Question: I'm using the jQuery UI autocomplete functionality and, while I've found a way to implement the autoFill function, I was looking for functionality like in the Google Chrome address bar. Where the best matching item is auto-filled, but it doesn't interrupt your typing.

Any help is appreciated.
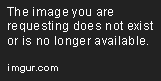
Answer: I suggest you look at the older jQuery autocomplete plugin, which offers this option built in. The syntax is similar, but instead of having the source as a option you instead initialized it as the first parameter, with this syntax:
'''
$('input.autocomplete').autocomplete(data, {autoFill: true});
'''
The 'data' must be either an array of results, or an url that points to a server-side script that generates it. For more info see its documentation: <URL>
---
Do note however that the author of this plugin consider it obsolete, and the jQuery UI autocomplete to be its successor. In a 'How to migrate' post he points users now to, the rational jQuery UI not having the 'autofill' option is explained:
> Gone with no immediate
replacement available, for good
reasons: The default behaviour when
selecting items via keyboard now puts
the focussed value into the input,
like the Firefox Awesomebar does it.
It's not the same as what the autoFill
option did, but there should be no
need to recreate that effect.